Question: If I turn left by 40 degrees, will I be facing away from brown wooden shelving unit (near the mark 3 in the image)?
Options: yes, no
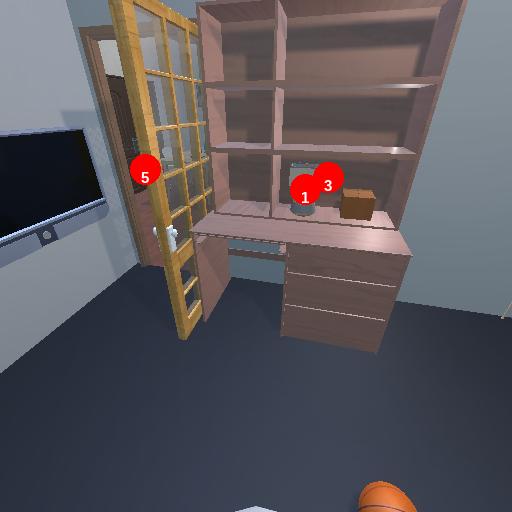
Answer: yes